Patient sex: M
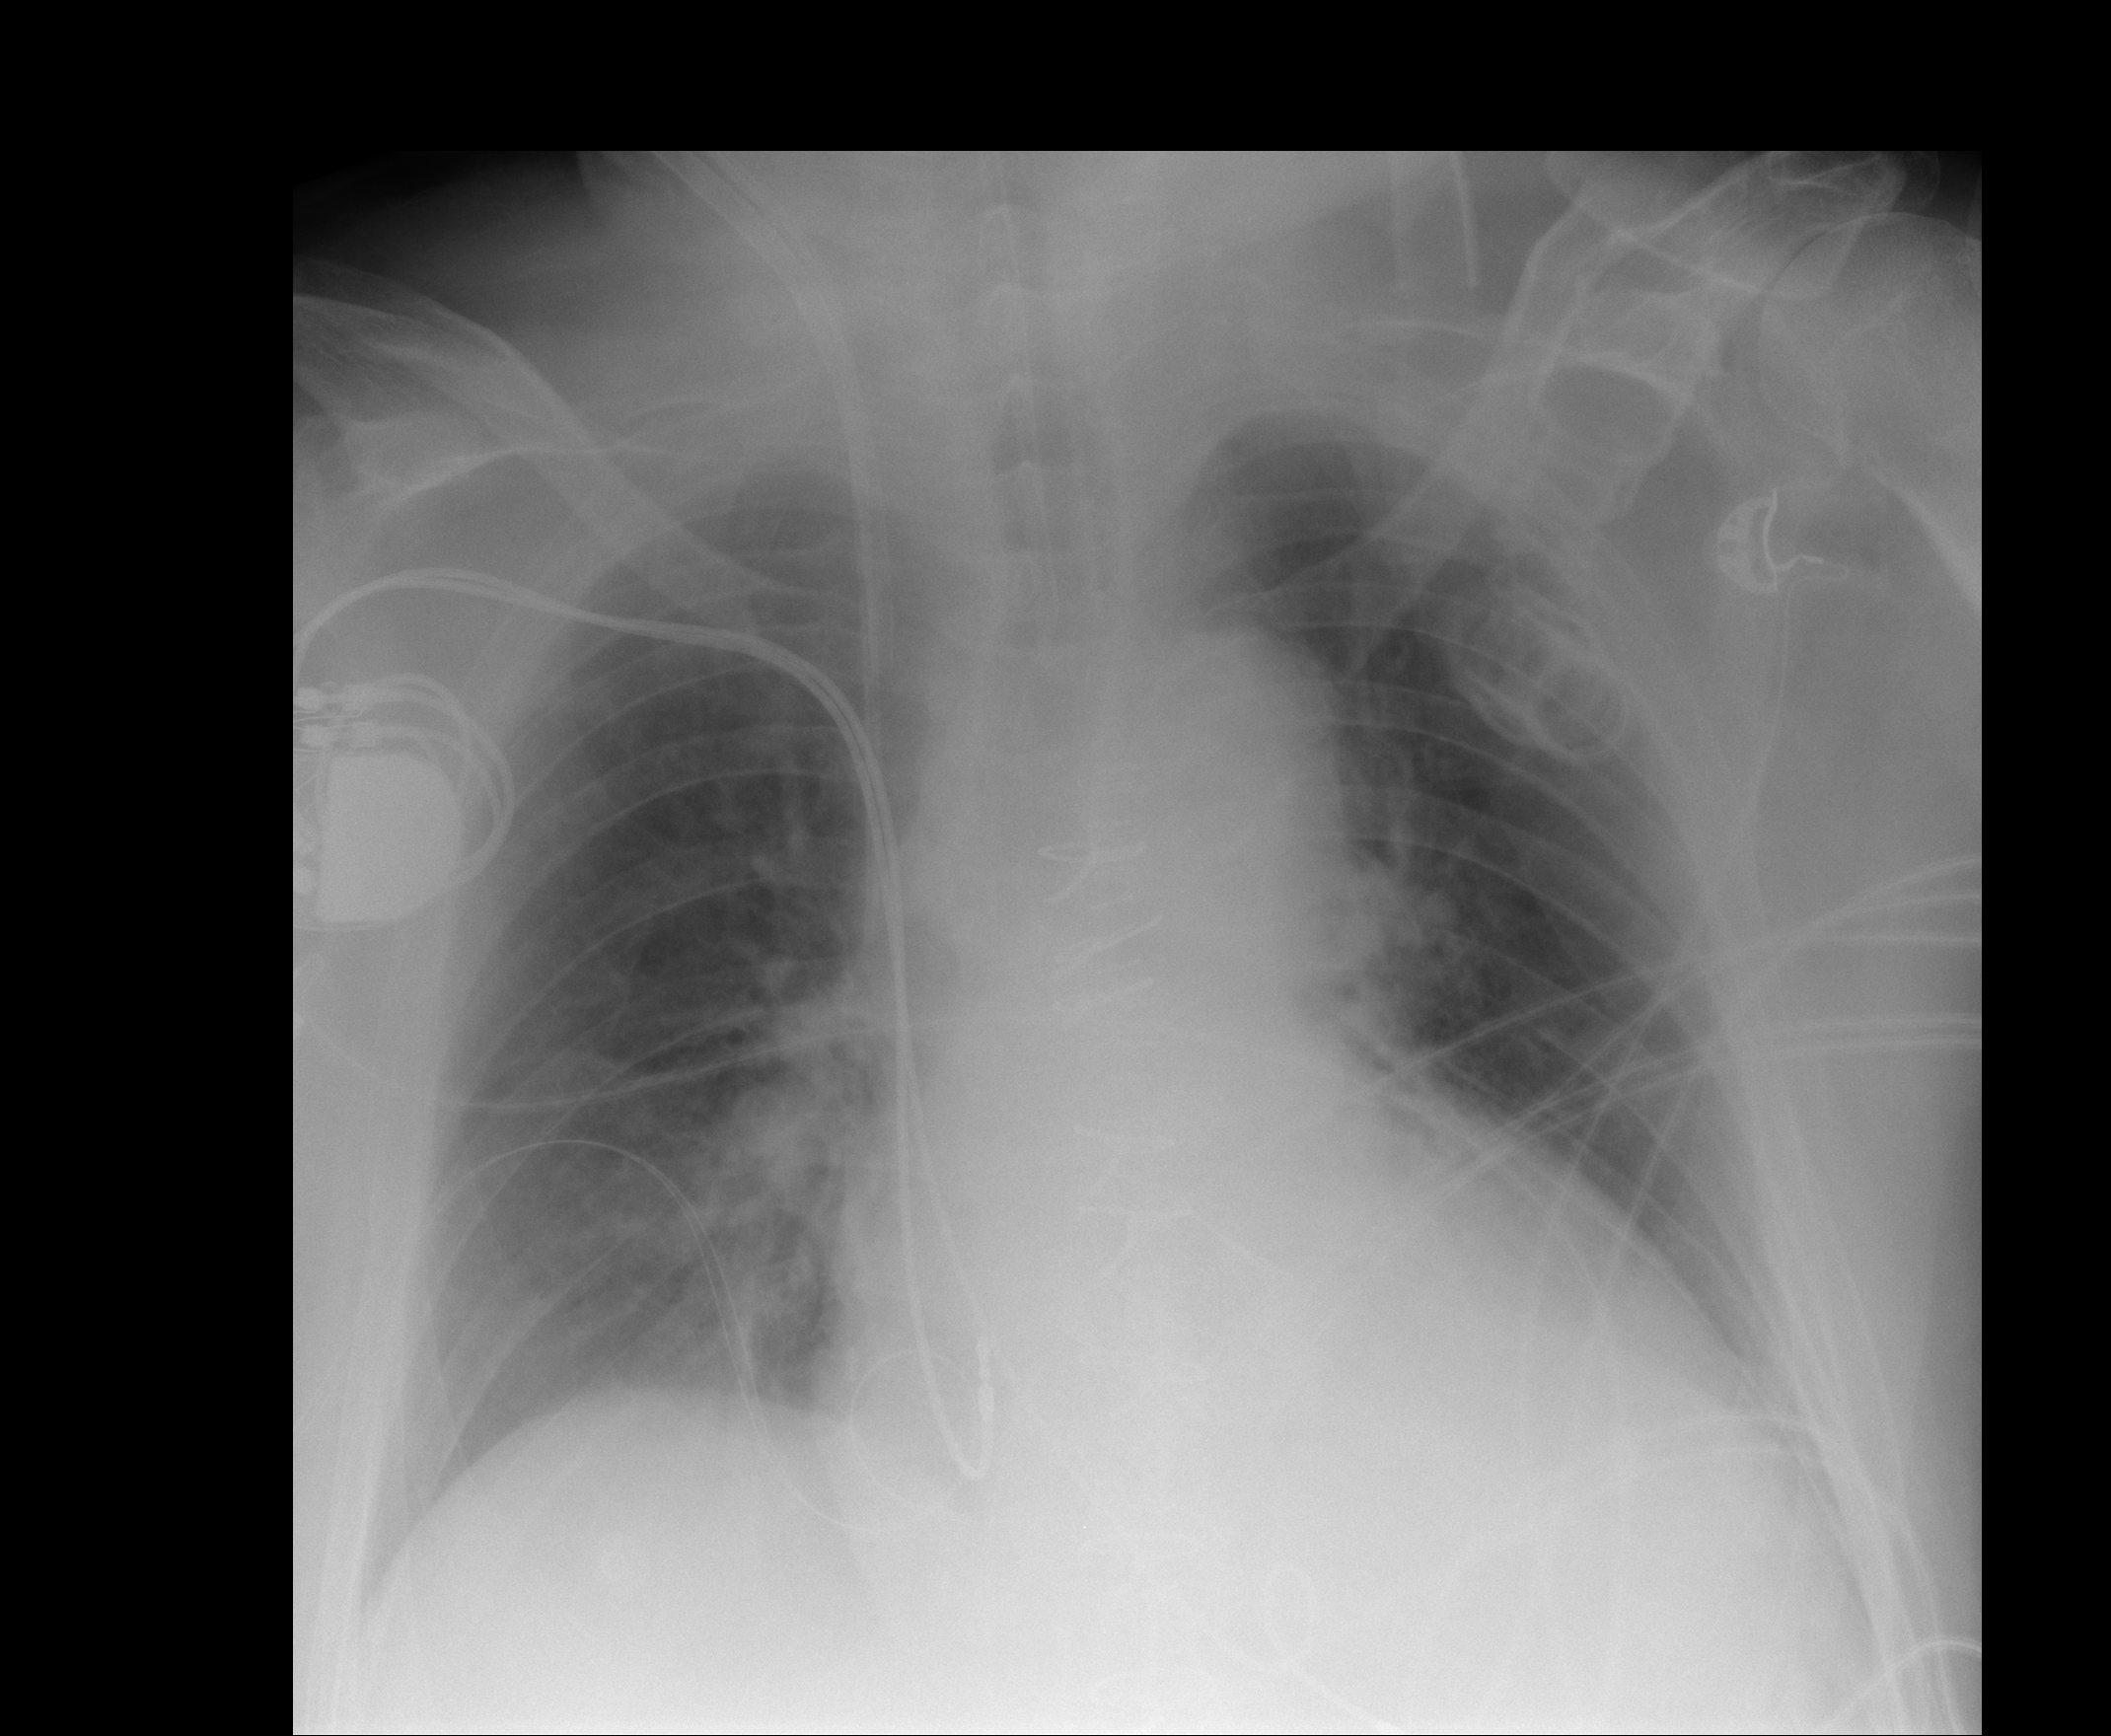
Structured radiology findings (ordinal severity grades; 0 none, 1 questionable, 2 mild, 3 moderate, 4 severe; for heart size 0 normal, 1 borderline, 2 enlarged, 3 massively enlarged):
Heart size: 0
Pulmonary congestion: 2
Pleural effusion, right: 1
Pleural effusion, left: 1
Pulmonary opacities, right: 2
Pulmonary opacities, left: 0
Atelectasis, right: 1
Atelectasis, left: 1